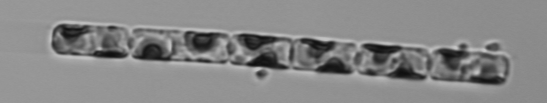
Label: Guinardia_delicatula